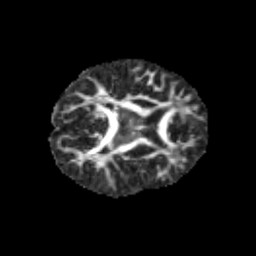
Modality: FA
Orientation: axial
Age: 9
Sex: male
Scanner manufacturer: siemens
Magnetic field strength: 3 T
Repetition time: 3.8 s
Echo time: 0.07 s